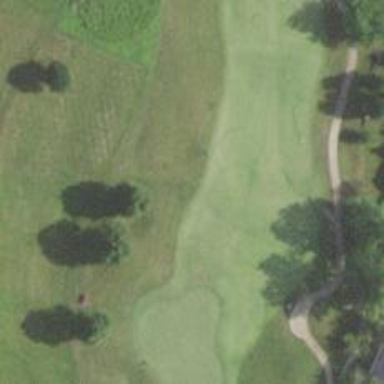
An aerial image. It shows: Grassy area designated as golf fairway.